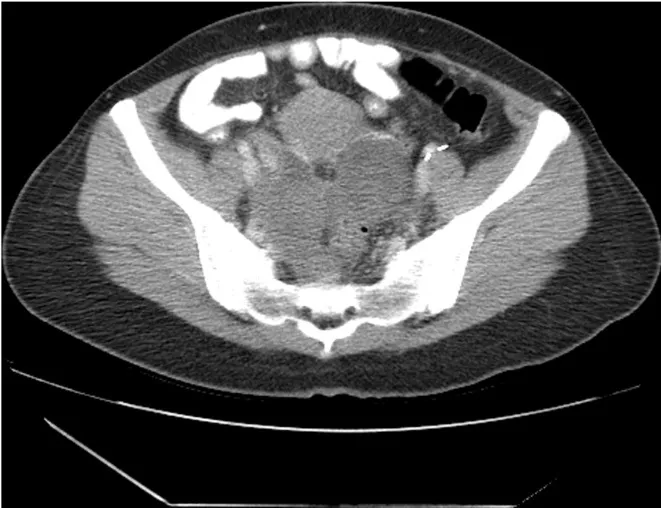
(bottom) CT shows a large mass that occupies the entire true pelvis. The rectum is markedly compressed. An arrow marks a separate sarcoma nodule at the dome of the bladder.
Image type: radiology (ct)